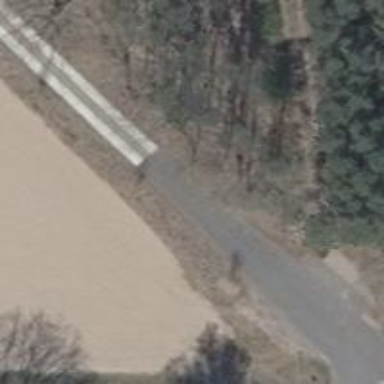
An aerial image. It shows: Unclassified road with concrete surface and grade 1 track type.